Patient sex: F
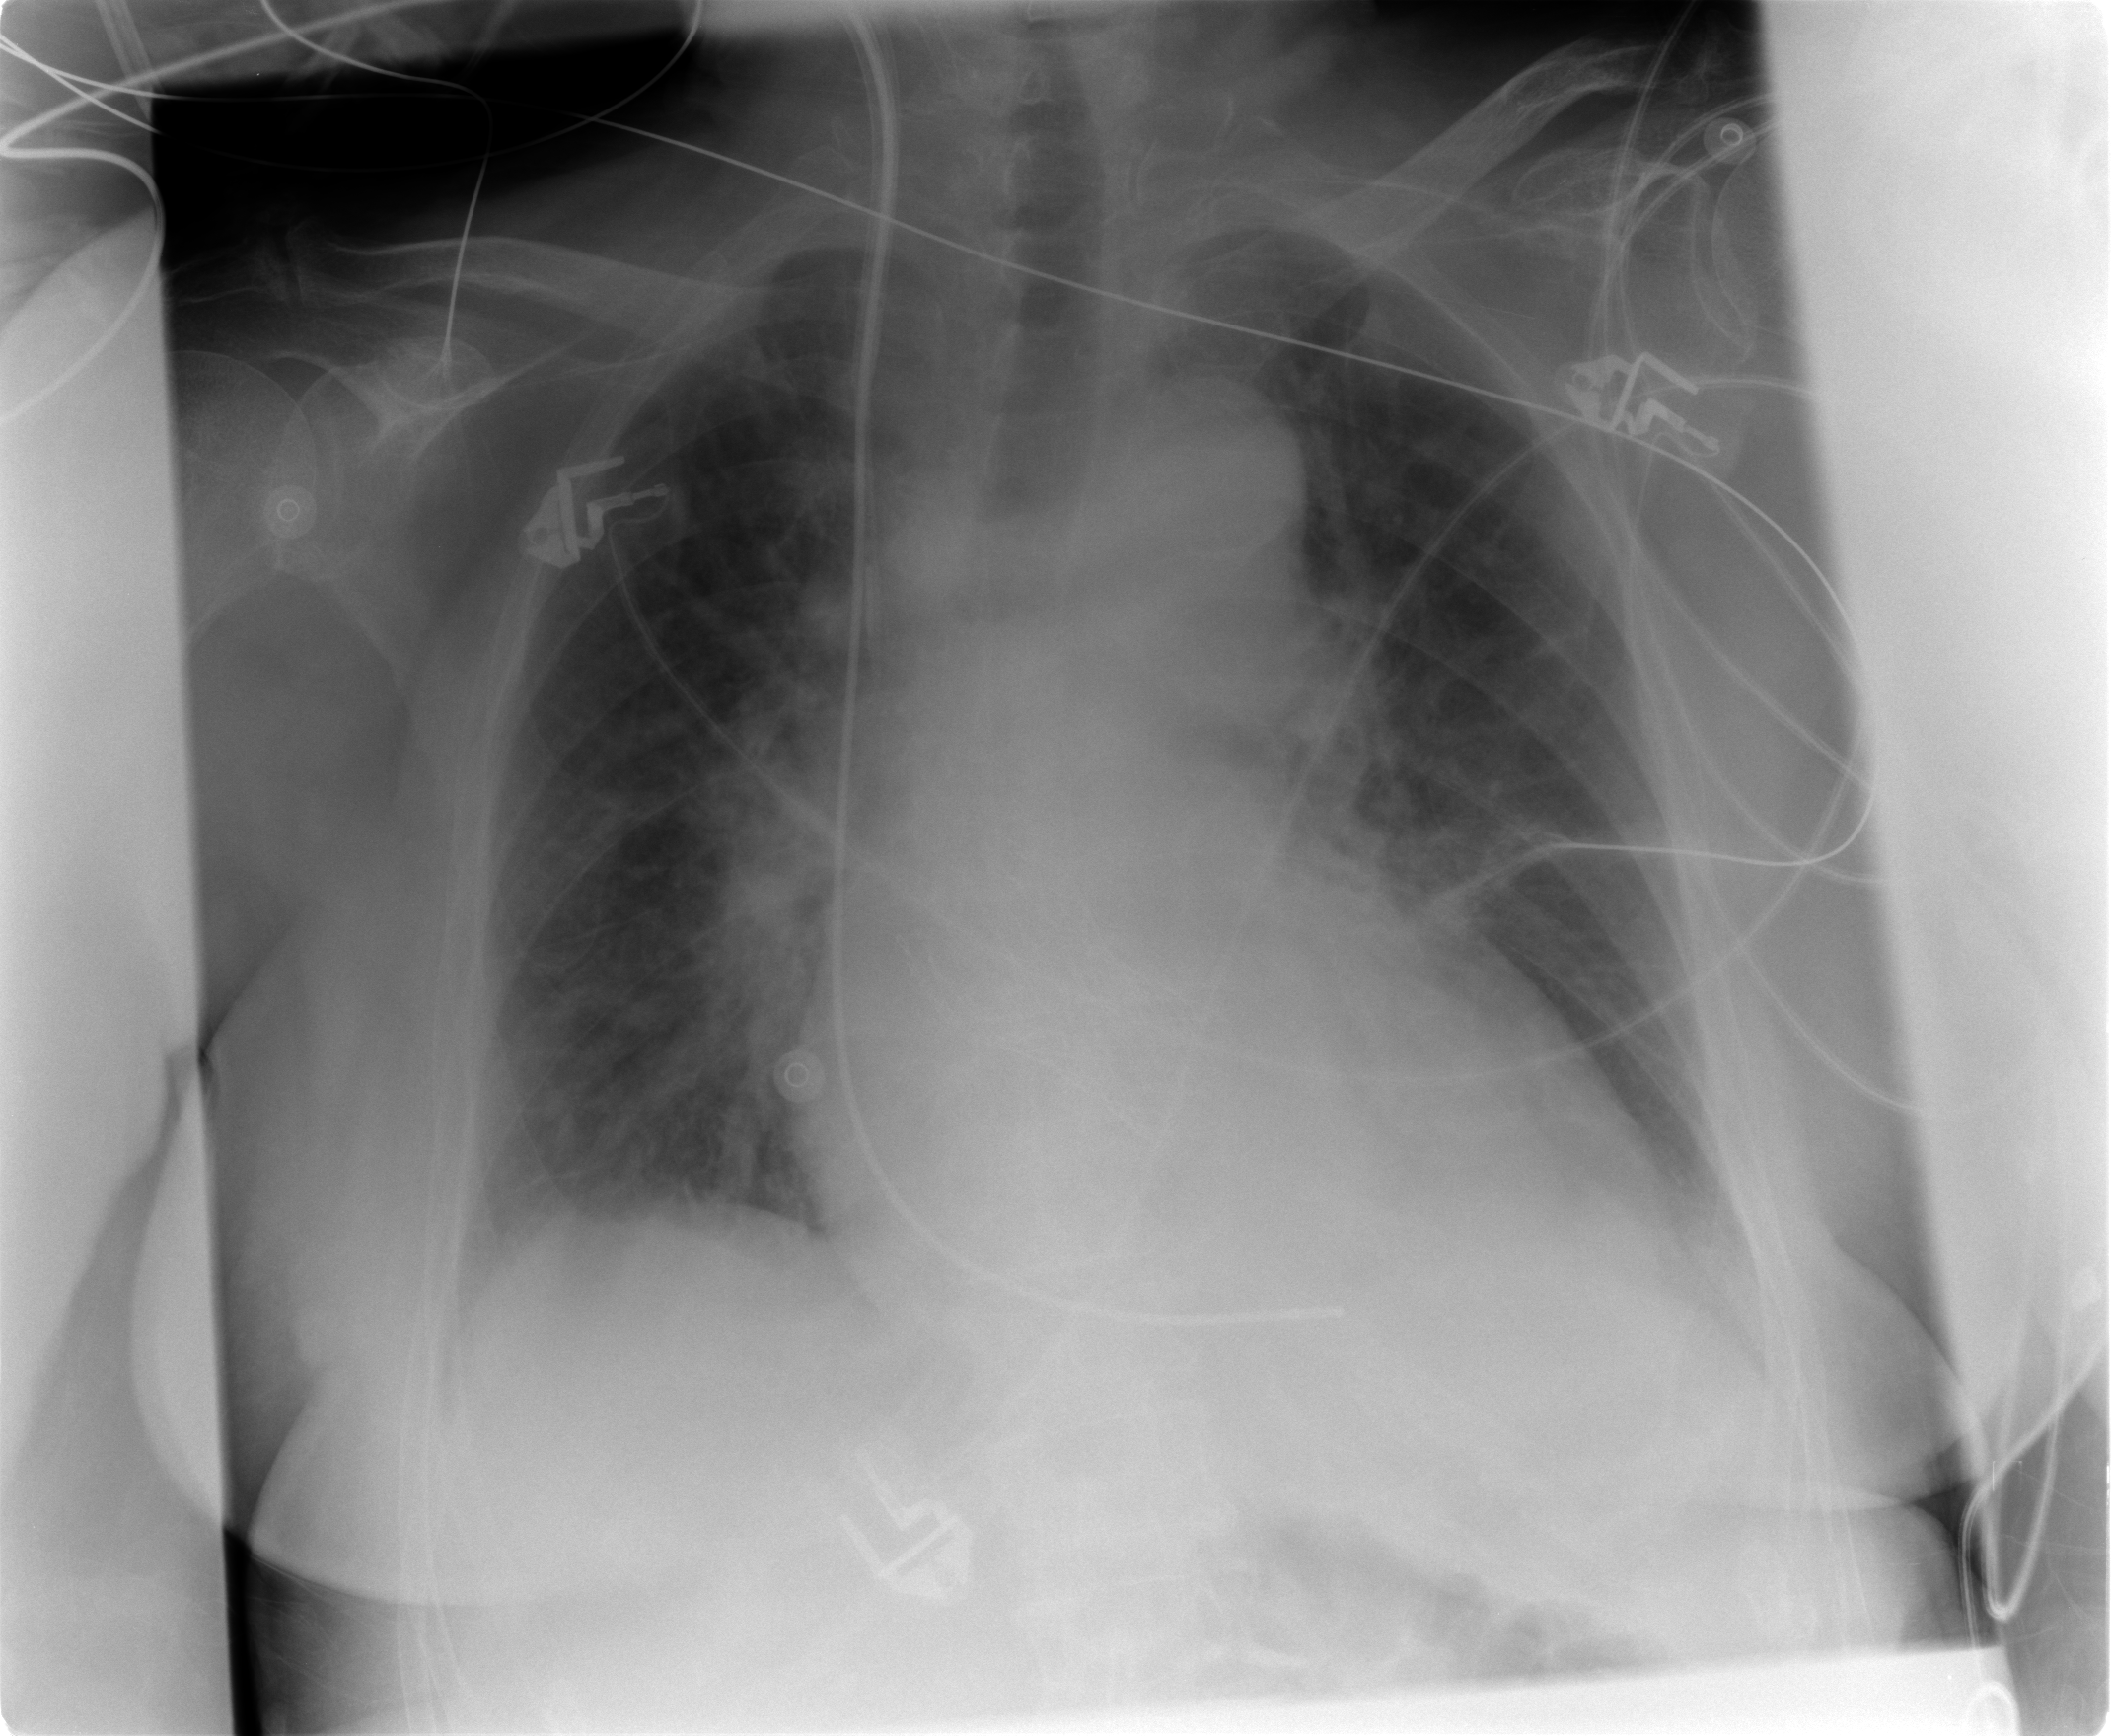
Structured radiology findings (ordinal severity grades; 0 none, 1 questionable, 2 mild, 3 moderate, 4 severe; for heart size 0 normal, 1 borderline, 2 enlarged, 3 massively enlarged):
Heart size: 1
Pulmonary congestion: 2
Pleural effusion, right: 0
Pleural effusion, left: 0
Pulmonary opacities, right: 0
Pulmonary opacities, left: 0
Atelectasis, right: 0
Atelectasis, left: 1